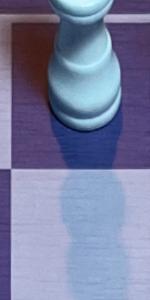
Label: Empty